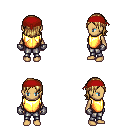
a pixel art fantasy rpg character, female body template, human, tanned skin, gold chest armor, metal pants, blonde long bangs hairstyle, red bandana, metal gloves, four views (front, back, left, right), 2x2 character sprite sheet, small pixel art, hard edges, no anti-aliasing